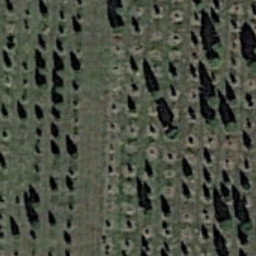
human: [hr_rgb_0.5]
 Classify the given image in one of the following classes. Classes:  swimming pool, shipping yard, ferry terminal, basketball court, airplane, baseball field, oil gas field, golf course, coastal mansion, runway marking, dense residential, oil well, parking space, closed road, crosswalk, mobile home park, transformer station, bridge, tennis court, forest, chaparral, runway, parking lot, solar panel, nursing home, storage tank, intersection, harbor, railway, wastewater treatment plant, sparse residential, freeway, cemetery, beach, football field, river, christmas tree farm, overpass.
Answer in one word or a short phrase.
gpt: christmas tree farm